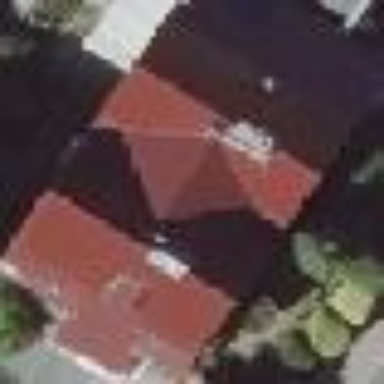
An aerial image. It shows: Semidetached house with gabled roof.